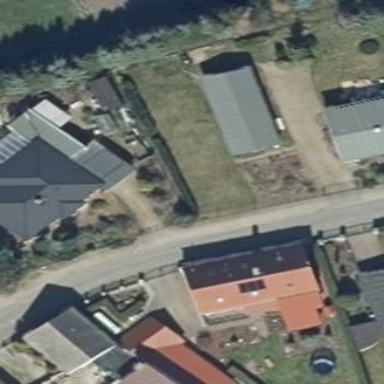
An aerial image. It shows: Detached building.